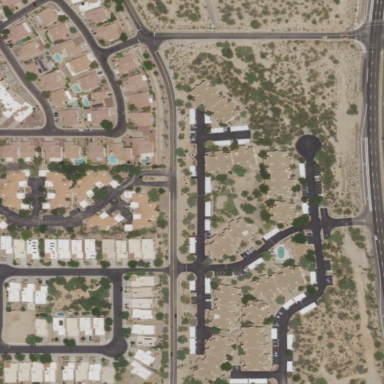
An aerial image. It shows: Residential area with apartments.